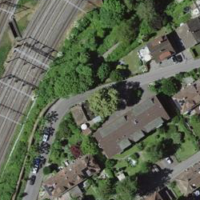
EUNIS habitat code: 57
Species observed at this site:
Allium ursinum